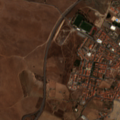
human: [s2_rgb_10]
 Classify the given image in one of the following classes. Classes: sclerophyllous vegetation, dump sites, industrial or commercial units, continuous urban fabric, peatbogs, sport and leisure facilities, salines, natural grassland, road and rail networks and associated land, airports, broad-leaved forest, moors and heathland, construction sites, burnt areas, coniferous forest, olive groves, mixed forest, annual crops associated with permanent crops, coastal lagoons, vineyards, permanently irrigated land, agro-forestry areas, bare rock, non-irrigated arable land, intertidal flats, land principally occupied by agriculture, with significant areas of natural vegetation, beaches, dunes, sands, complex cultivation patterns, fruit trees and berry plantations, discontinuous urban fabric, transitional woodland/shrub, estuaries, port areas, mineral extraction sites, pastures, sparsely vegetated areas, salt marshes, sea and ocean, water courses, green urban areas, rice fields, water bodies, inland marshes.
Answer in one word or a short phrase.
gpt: continuous urban fabric, discontinuous urban fabric, non-irrigated arable land, complex cultivation patterns